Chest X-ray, PA view. Patient: 53 years old, sex F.
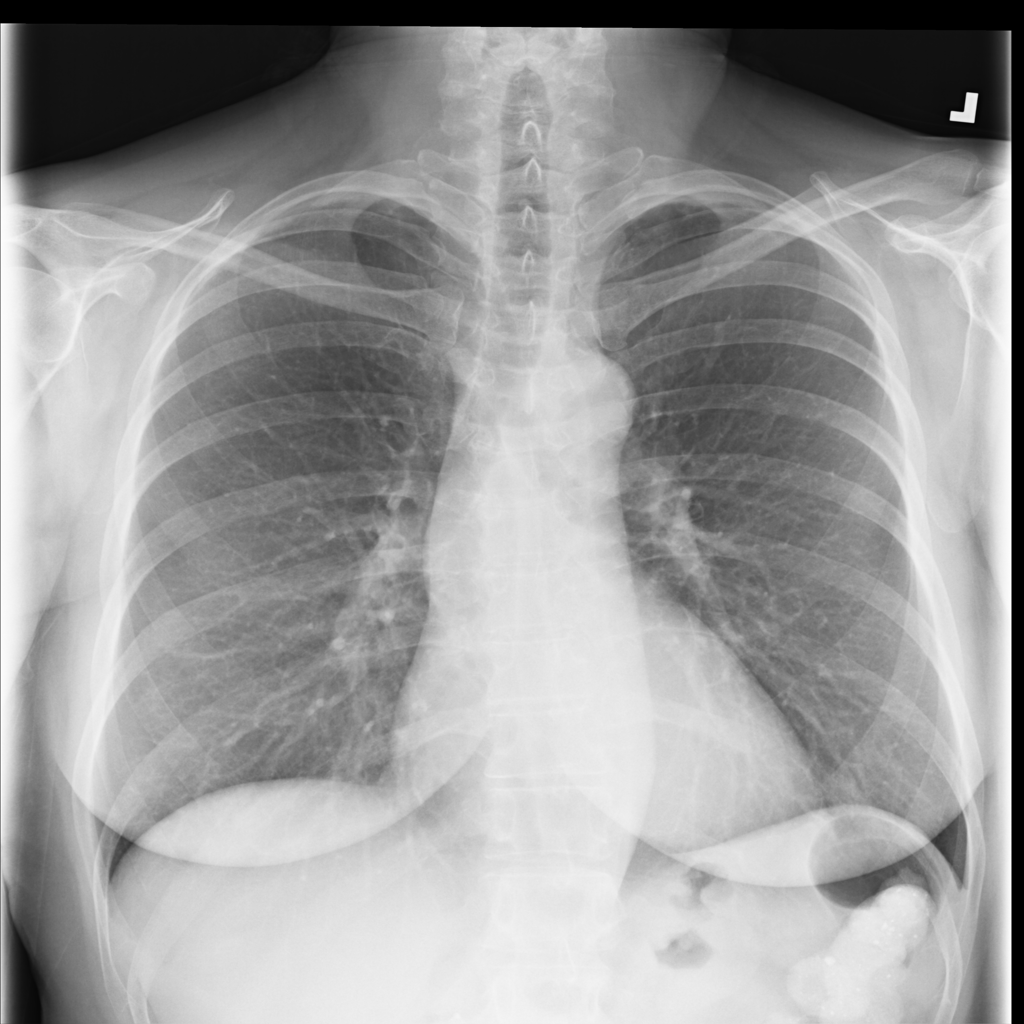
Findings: Infiltration